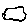
Label: cloud